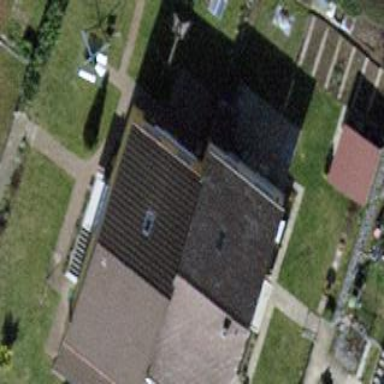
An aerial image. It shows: Terrace building.